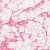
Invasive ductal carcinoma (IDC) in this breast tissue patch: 0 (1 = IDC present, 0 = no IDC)